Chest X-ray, AP view. Patient: 2 years old, sex F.
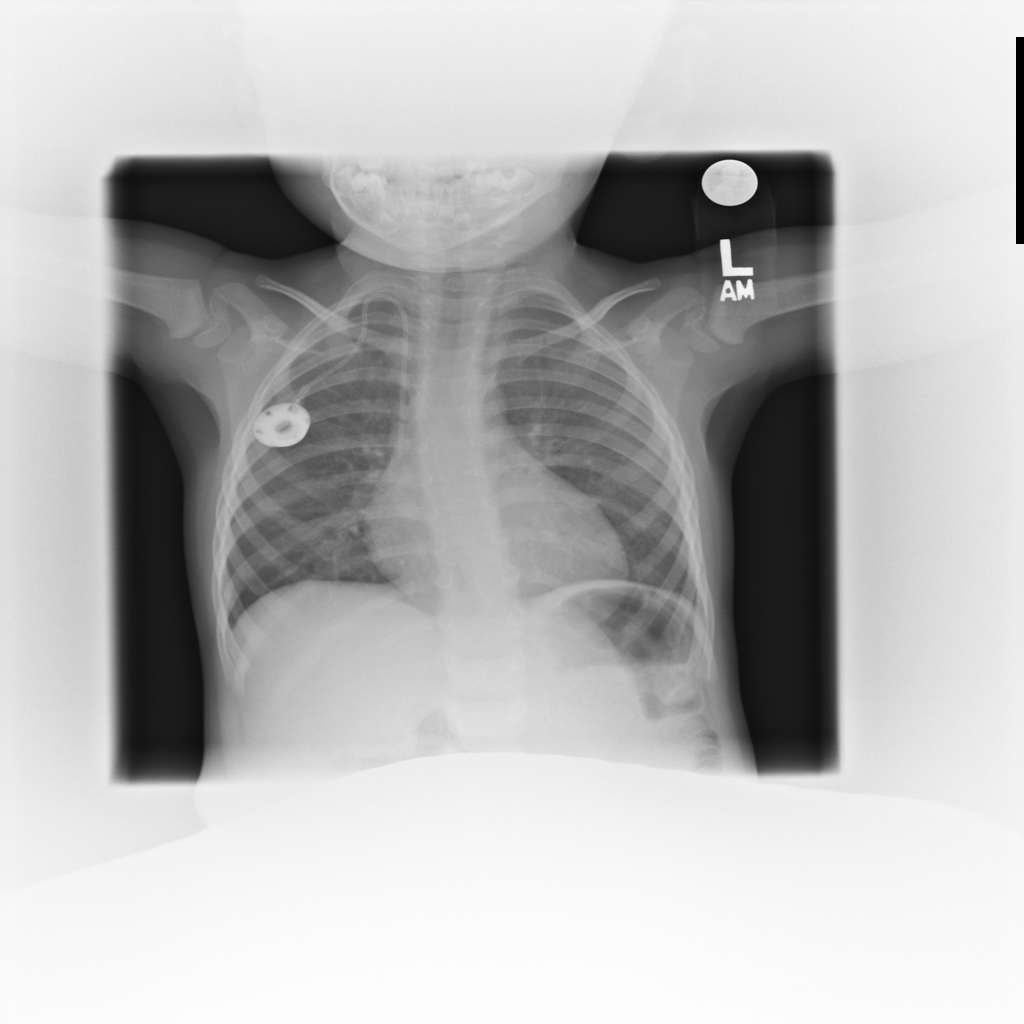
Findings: No Finding